Question: I'm trying to get the correct ranges for a program that's supposed to find totals on a given sheet. I'm struggling a little bit here with the syntax.
I want to always select one column outside of the last column with data, and then autopopulate that column with data starting at Row 4. I'm doing something wrong here.
'''
Dim LastColumn As Long
Dim LastRow As Long
LastColumn = ActiveSheet.Cells.Find("*", SearchOrder:=xlByColumns, SearchDirection:=xlPrevious).Column
LastRow = ActiveSheet.Cells.Find("*", SearchOrder:=xlByRows, SearchDirection:=xlPrevious).Row
Cells(LastColumn + 1).Select
ActiveWorkbook.ShowPivotTableFieldList = False
Selection.Copy
Application.CutCopyMode = False
ActiveCell.FormulaR1C1 = "Percent Total"
ActiveCell.FormulaR1C1 = "=RC[-1]/R34C[-1]"
Selection.AutoFill Destination:=Range(LastColumn & "4" & ":" & LastColumn & LastRow)
'''
I'm getting a Syntax error. AutoFill Method of Range class failed so I know it's that line.
Here's what I'm looking for. In the example, Column AD is created and filled with the data which is simple division.

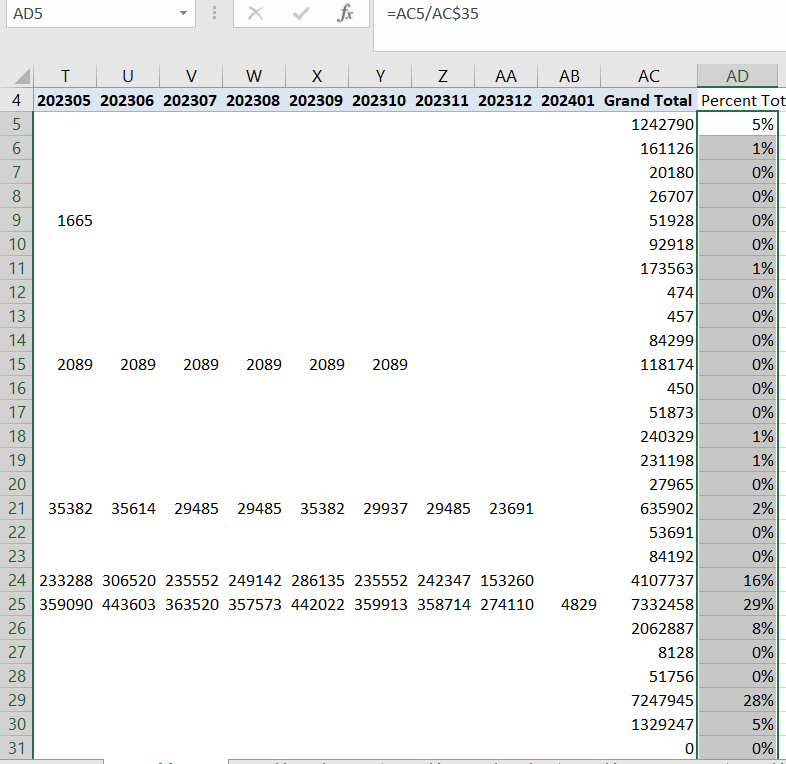
Answer: It is easier to work with 'Cells' here and to avoid using 'ActiveCell' and 'Select/Selection'. Also there is no need to use 'AutoFill', since you can write a formula to a multi-cell range in one step.
'''
With ActiveSheet
LastColumn = .Cells.Find("*", _
SearchOrder:=xlByColumns, _
SearchDirection:=xlPrevious).Column
LastRow = .Cells.Find("*", _
SearchOrder:=xlByRows, _
SearchDirection:=xlPrevious).Row
.Cells(4, lastColumn + 1).Value = "Percent Total"
Dim rng As Range
Set rng = .Range(.Cells(5, lastColumn + 1), .Cells(lastRow, lastColumn + 1))
rng.FormulaR1C1 = "=RC[-1]/R" & lastRow & "C[-1]"
End With
'''